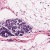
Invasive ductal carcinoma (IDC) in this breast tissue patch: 0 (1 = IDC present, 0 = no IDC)